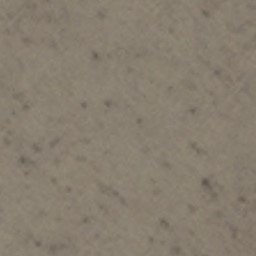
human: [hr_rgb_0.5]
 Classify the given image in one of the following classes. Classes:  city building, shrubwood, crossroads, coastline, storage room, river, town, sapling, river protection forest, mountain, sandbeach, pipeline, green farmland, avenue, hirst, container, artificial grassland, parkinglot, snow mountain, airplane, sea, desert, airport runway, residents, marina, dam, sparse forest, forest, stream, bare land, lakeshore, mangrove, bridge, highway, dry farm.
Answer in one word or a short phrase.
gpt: bare land